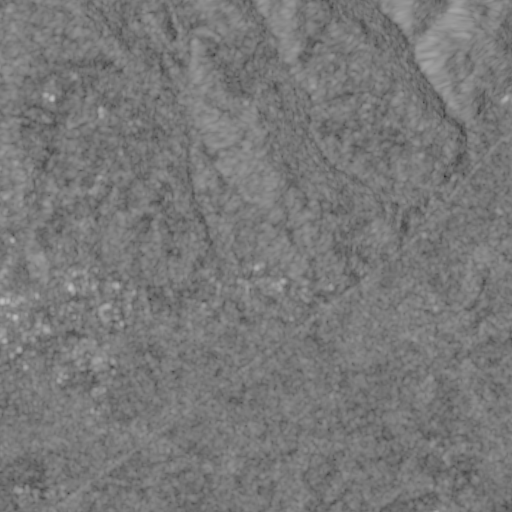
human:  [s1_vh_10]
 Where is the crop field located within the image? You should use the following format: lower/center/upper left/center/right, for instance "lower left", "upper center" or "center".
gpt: The crop field is located in the lower left of the image.
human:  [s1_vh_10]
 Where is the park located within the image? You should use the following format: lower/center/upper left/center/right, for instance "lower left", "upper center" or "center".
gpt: The park is located in the upper left of the image.
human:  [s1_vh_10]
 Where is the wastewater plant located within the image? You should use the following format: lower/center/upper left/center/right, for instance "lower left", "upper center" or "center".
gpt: The wastewater plant is located in the lower left of the image.
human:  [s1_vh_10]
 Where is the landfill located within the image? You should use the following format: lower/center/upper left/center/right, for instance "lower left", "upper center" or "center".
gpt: There is no landfill in the image.

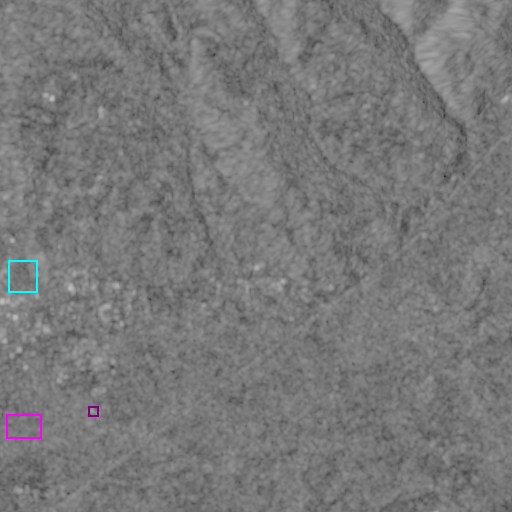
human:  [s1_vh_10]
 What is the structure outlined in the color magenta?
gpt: The structure outlined in magenta is a crop field.
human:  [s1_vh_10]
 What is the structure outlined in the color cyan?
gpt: The structure outlined in cyan is a park.
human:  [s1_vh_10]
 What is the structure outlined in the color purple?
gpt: The structure outlined in purple is a wastewater plant.
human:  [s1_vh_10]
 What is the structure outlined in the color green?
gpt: There is no green outline.